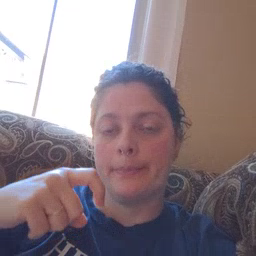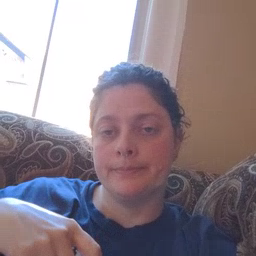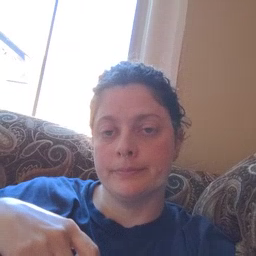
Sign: time